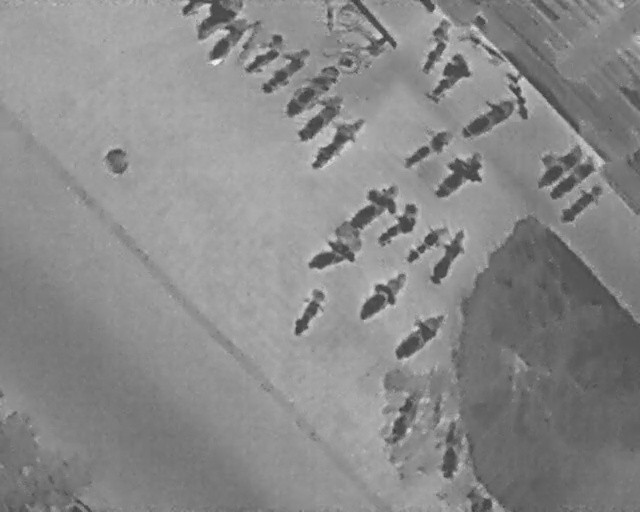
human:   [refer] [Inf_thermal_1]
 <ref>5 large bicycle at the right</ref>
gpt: <box>[[65, 48, 74, 52, 32], [66, 31, 76, 38, 47], [82, 30, 92, 34, 52], [84, 33, 93, 36, 52], [86, 37, 95, 41, 52]]</box>

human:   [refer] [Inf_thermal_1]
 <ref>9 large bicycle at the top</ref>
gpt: <box>[[46, 25, 57, 30, 45], [45, 20, 54, 25, 45], [43, 15, 53, 20, 45], [39, 11, 49, 15, 45], [37, 8, 45, 12, 45], [30, 6, 39, 10, 36], [30, 0, 37, 8, 2], [53, 5, 58, 15, 2], [62, 26, 71, 31, 50]]</box>

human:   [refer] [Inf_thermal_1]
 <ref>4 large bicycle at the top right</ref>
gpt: <box>[[71, 20, 80, 25, 57], [66, 12, 74, 18, 35], [78, 17, 84, 21, 163], [74, 4, 77, 13, 35]]</box>